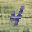
Label: 4